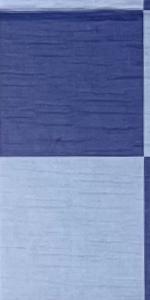
Label: Empty